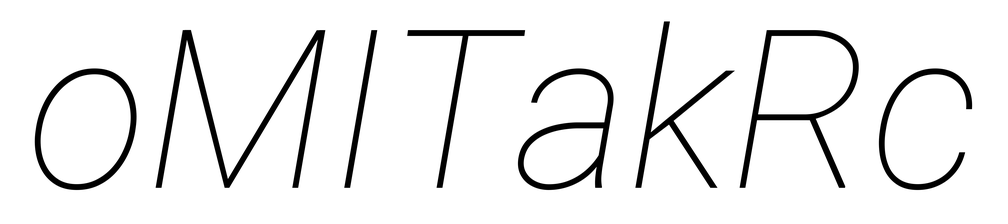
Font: Roboto-Italic_Thin_Italic